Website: macys
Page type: billing-address
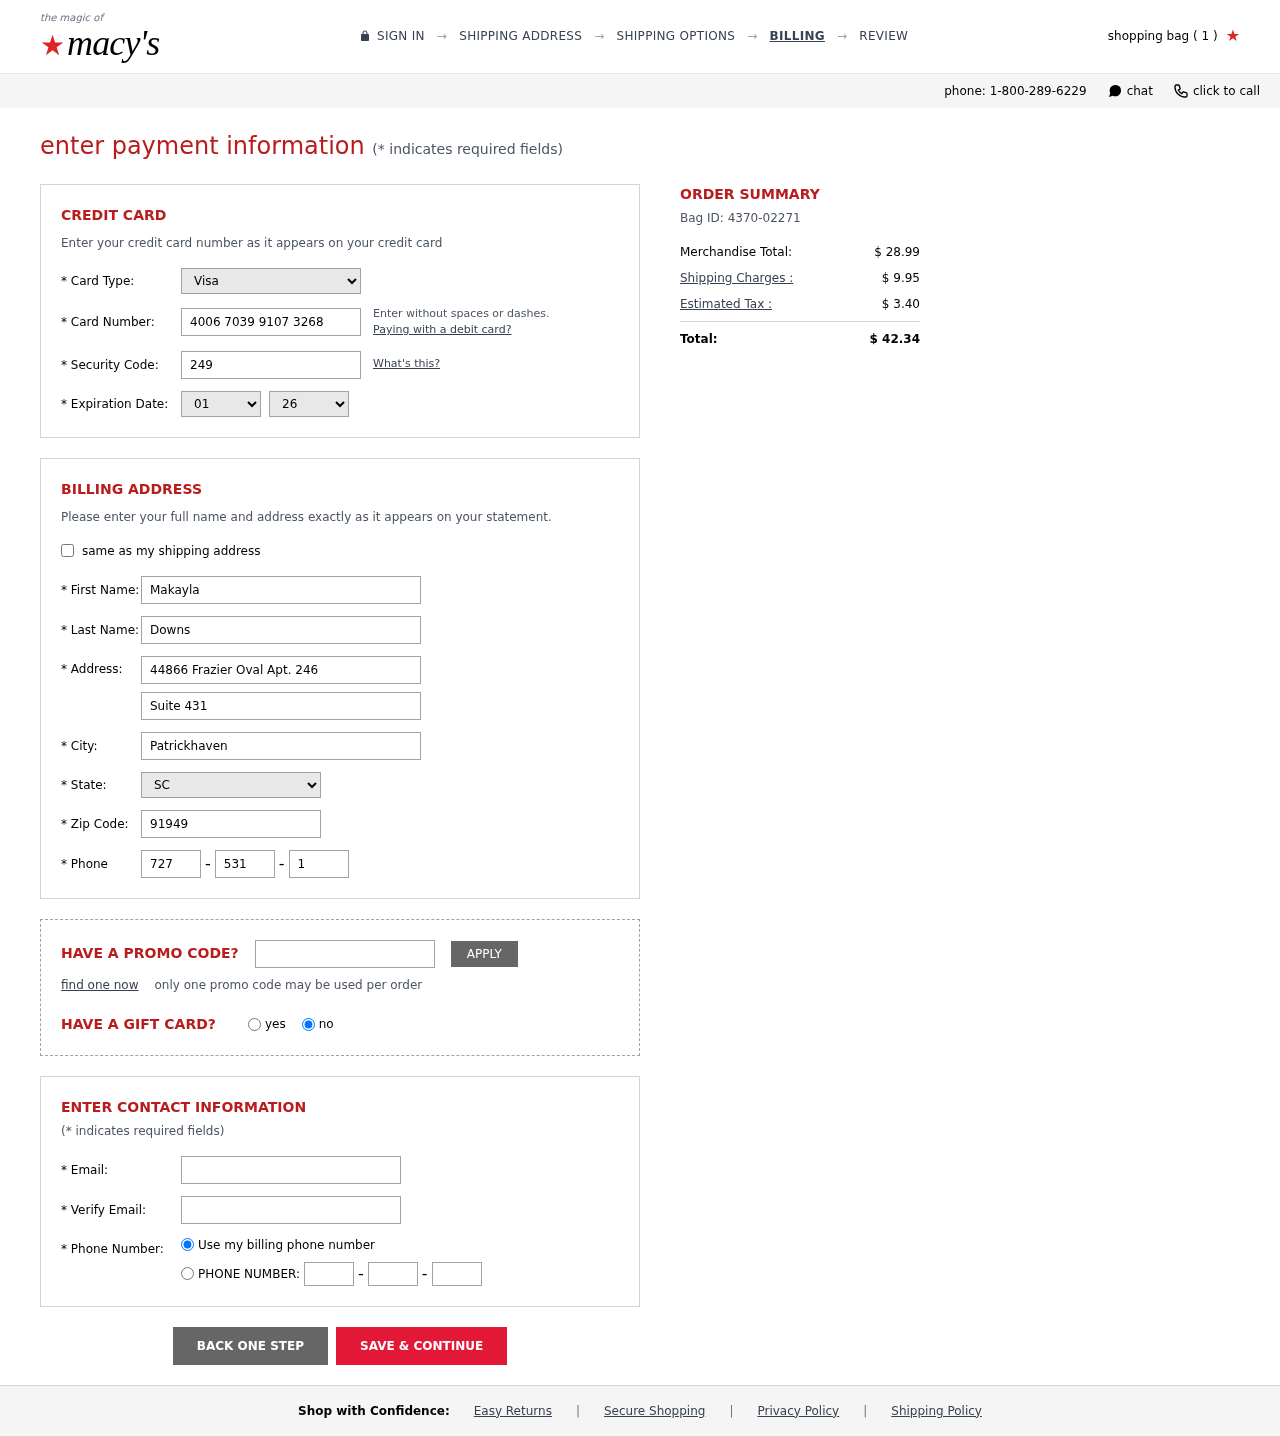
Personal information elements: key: PII_CARD_CVV
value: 249
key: PII_CARD_EXPIRY_MONTH
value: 01
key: PII_CARD_EXPIRY_YEAR
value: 26
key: PII_CARD_NUMBER
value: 4006 7039 9107 3268
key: PII_CARD_TYPE
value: Visa
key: PII_CITY
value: Patrickhaven
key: PII_EMAIL
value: makayla_downs@yahoo.com
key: PII_FIRSTNAME
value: Makayla
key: PII_LASTNAME
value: Downs
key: PII_PHONE_AREA
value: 727
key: PII_PHONE_PREFIX
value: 531
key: PII_PHONE_SUFFIX
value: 1196
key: PII_POSTCODE
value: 91949
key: PII_STATE_ABBR
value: SC
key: PII_STREET
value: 44866 Frazier Oval Apt. 246
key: PII_STREET2
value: Suite 431
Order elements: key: ORDER_NUM_ITEMS
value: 1
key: ORDER_ID
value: Bag ID: 4370-02271
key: ORDER_SUBTOTAL
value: $ 28.99
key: ORDER_SHIPPING_COST
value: $ 9.95
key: ORDER_TAX
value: $ 3.40
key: ORDER_TOTAL
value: $ 42.34